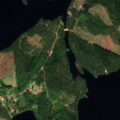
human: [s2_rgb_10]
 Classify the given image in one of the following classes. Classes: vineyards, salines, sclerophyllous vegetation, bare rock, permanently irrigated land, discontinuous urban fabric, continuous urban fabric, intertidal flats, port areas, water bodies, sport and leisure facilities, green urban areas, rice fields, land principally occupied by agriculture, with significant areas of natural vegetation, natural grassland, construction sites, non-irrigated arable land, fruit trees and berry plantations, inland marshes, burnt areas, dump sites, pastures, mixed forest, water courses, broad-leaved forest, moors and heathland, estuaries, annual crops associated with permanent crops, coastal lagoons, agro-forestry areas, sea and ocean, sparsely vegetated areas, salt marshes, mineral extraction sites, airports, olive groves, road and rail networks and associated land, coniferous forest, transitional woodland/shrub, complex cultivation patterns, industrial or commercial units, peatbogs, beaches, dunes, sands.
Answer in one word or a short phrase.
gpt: coniferous forest, mixed forest, water bodies